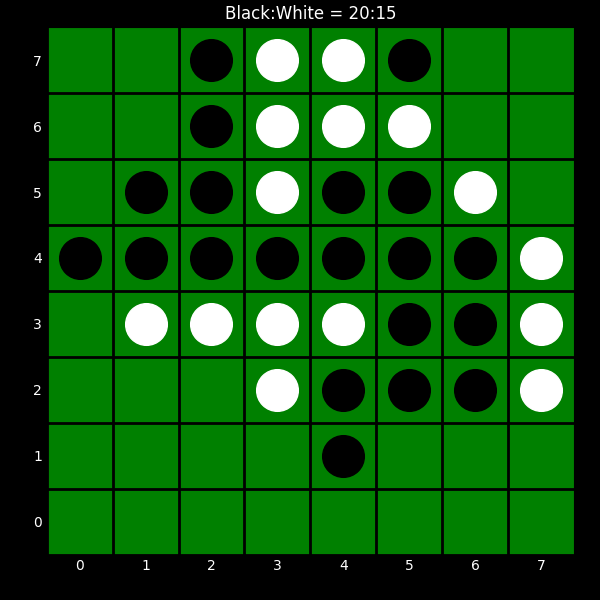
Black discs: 20
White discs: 15